Question: I followed the instructions on Apache Maven site and it works fine but during the tutorial i was asked to type in the below code, what does that mean and why does it keeps throwing me a build error?. However i tried to type single line everytime and also everything together nothing makes a difference. Could some one please help me interpret this one and how to get started with maven without errors?
Thanks a lot,
SS
'''
mvn archetype:generate -DarchetypeGroupId=org.apache.maven.archetypes -DgroupId=com.mycompany.app -DartifactId=my-app
'''
error below [UPDATE] , Updated the title also.

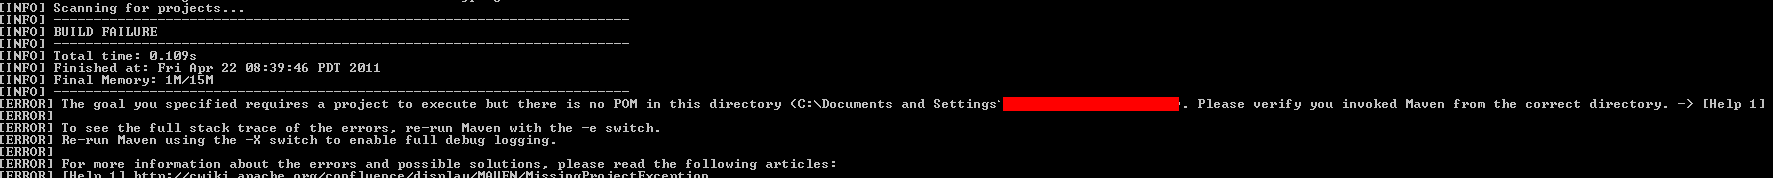
Answer: Thanks for your responses. I found the problem, i was behind a proxy and did not know the proxy feature in maven and as it was running for the first time, it was trying to download some plugins and failed. now i fixed it and it works as it should.
Thanks,
SS